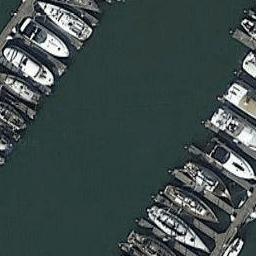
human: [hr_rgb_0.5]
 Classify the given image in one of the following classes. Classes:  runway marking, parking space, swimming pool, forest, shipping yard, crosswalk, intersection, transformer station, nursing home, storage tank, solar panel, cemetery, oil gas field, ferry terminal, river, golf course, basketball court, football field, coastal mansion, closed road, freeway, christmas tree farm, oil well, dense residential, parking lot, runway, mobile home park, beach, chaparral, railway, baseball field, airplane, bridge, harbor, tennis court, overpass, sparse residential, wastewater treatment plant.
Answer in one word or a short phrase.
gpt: harbor